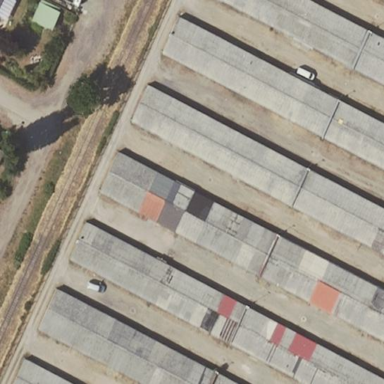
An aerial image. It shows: Group of garages.